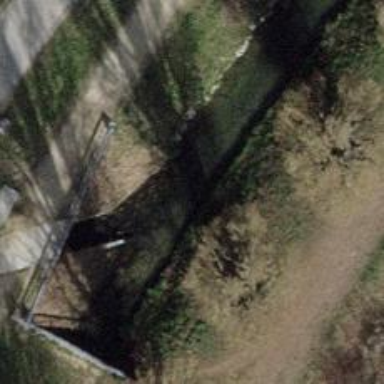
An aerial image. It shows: Ditch in the surroundings.